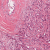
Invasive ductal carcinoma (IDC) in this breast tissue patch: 1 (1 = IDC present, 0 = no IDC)